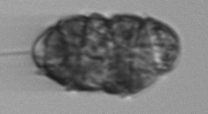
Label: Margalefidinium